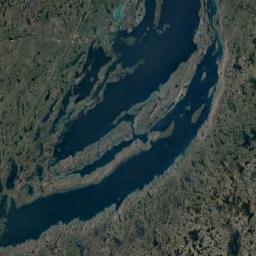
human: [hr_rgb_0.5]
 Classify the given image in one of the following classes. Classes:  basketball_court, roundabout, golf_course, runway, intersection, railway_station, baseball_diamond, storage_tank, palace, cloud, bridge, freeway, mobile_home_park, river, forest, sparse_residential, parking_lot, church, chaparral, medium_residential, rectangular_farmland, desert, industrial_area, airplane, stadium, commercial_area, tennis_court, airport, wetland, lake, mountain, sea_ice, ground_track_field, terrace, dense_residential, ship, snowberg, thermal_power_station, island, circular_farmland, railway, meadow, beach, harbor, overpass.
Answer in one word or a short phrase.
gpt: wetland